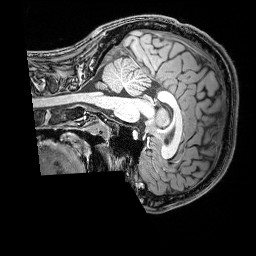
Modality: T1w
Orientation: sagittal
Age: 22
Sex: male
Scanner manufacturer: siemens
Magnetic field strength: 3 T
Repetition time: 2.53 s
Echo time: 0.00388 s